Field crop: tomato
Growth stage: 2
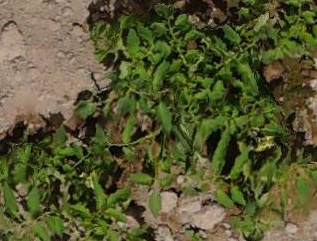
Species: tomato